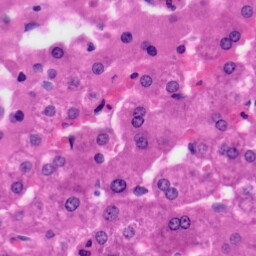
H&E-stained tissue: Liver